Question: I have the following cross correlation function (ccf) with an 'acf' class which I am trying to plot:
'''
> data.ccf<-structure(list(acf = structure(c(0.00370070496127902, 0.00206467231169963,
0.0225750357110768, 0.00298746518949757, 0.0145032913293758,
0.00963688419028638, 0.0333911509122289, 0.0339875564324283,
0.0250934925494934, 0.000676008442887869, 0.00492135501146539,
-0.00592692854683653, -0.0107895022365464, 0.00609386610167392,
-0.00984595563932813, -0.0171226578533912, -0.0293648412902752,
-0.0462922652753253, -0.0353820065425828, -0.0183974934967957,
0.0288914327057706, 0.0464637907082781, 0.054885909543429, 0.0700788950534636,
0.0693506012009064, 0.0859920376824603, 0.104448361559048, 0.077634145913444,
0.0749334881299481, 0.0624151983030089, 0.0681461368510607, 0.0646564935926327,
0.0420602515535845, 0.047867004655121, 0.0393482900110428, 0.0176073231017014,
0.0215130830865146, -0.00489290354607561, -0.0134508219619577,
-0.0363364336004547, -0.0193789240783189), .Dim = c(41L, 1L,
1L)), type = "correlation", n.used = 360L, lag = structure(c(-20,
-19, -18, -17, -16, -15, -14, -13, -12, -11, -10, -9, -8, -7,
-6, -5, -4, -3, -2, -1, 0, 1, 2, 3, 4, 5, 6, 7, 8, 9, 10, 11,
12, 13, 14, 15, 16, 17, 18, 19, 20), .Dim = c(41L, 1L, 1L)),
series = "X", snames = "Variable 1 & Variable 2 "), .Names = c("acf",
"type", "n.used", "lag", "series", "snames"), class = "acf")
> plot(data.ccf)
'''
That results in the following plot:

Simply, I want to get rid of the title and Y axis label. I have tried to set the 'main' and 'ylab' to 'NULL' without any sucess.
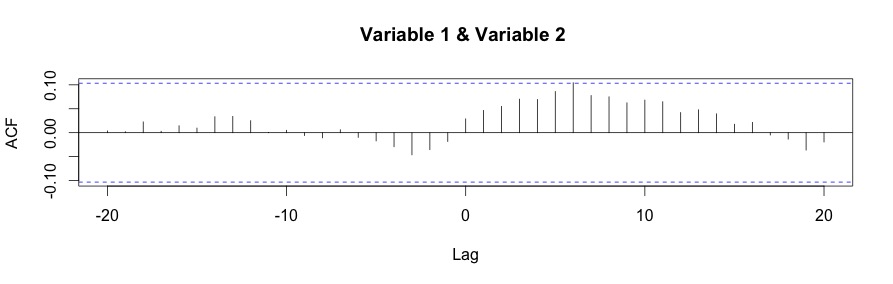
Answer: You can try:
'''
plot(data.ccf, main = "", ylab = "")
'''
or
'''
plot(data.ccf, main = NA, ylab = NA)
'''
both of which result in the following for me: